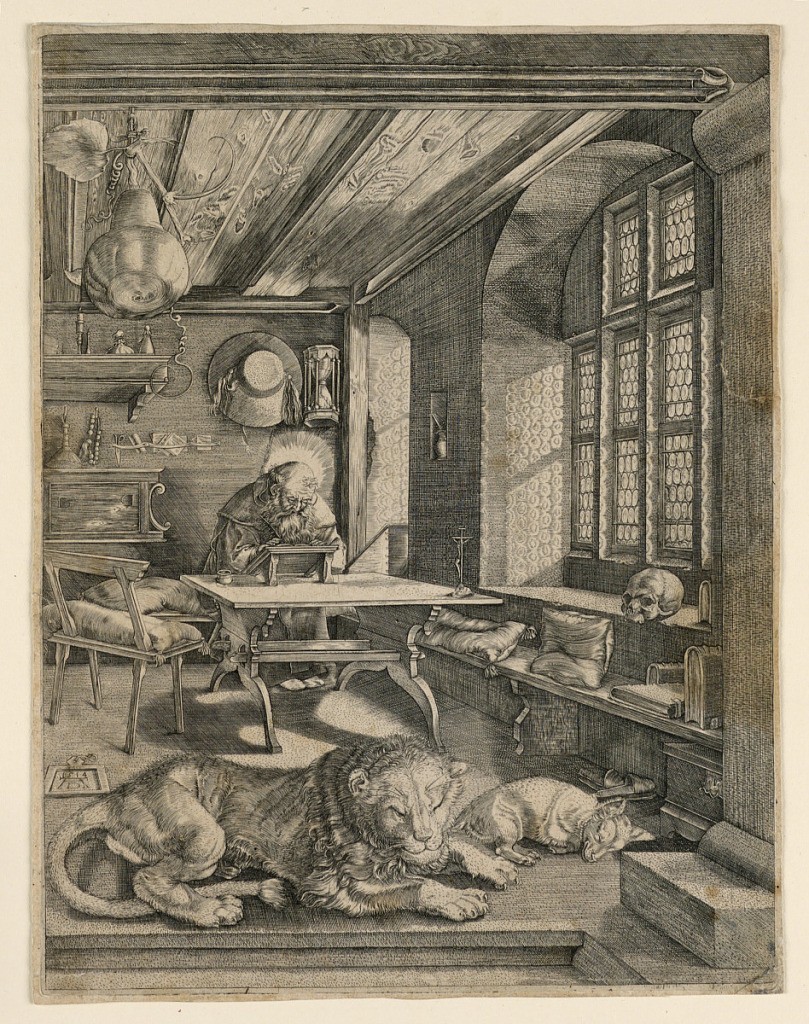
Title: Saint Jerome in his Study
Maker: Albrecht Dürer, German, 1471–1528
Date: after 1514
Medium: Engraving on laid paper
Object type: Print
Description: Copy in reverse of B. VII, p. 76, 60.